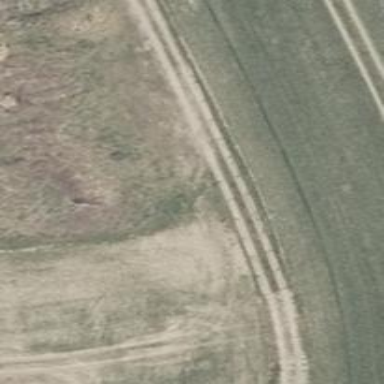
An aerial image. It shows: Track road with concrete plates surface of grade 2 quality.